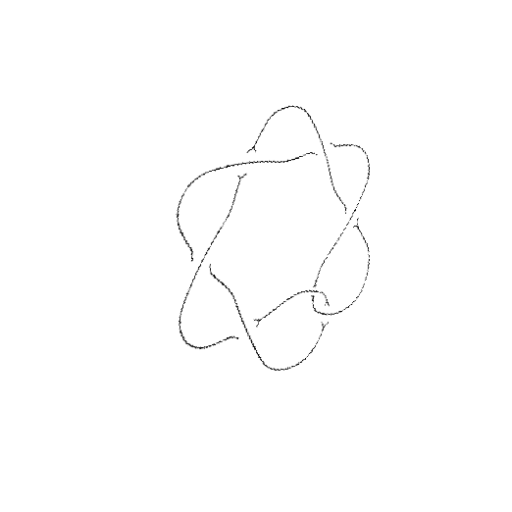
Crossing number: 7